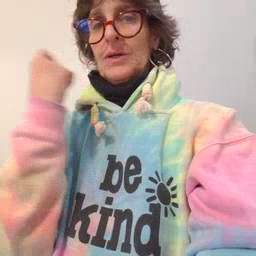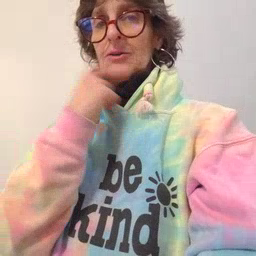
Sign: dryer